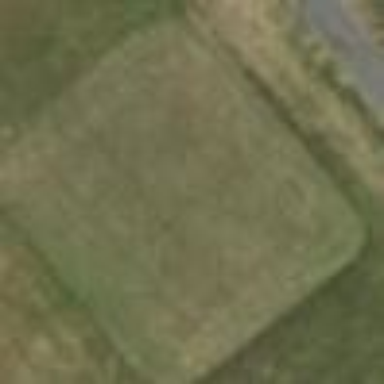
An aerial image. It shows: Golf tee.